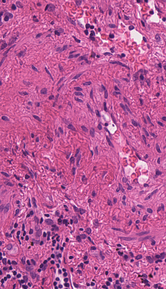
Tumor epithelial tissue: no
Tumor-associated stroma tissue: yes
Normal tissue: no